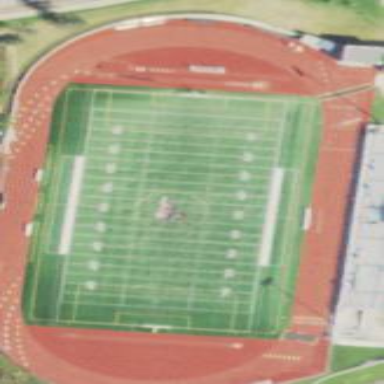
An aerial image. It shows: American football pitch for leisure and sport activities.